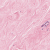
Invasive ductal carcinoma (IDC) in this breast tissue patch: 0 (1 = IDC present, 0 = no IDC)